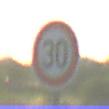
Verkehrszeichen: Geschwindigkeit30
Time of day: SunriseSunset
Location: Outdoor (RoadRail)
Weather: Clear
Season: NotSpecified
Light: Natural